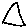
Label: triangle